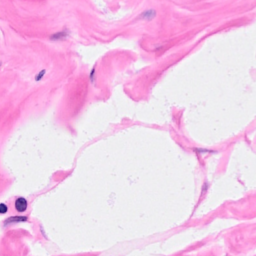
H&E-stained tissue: Breast